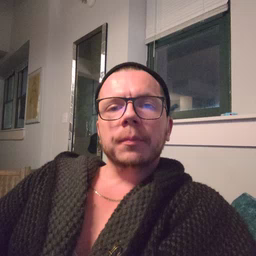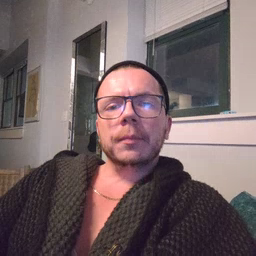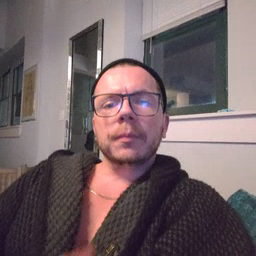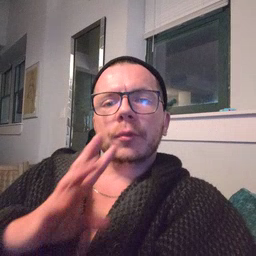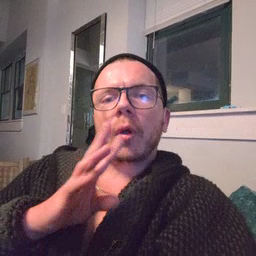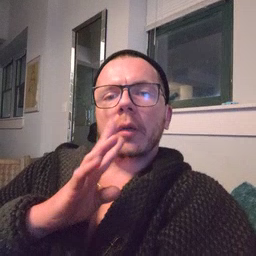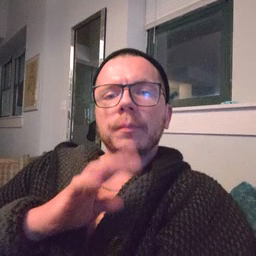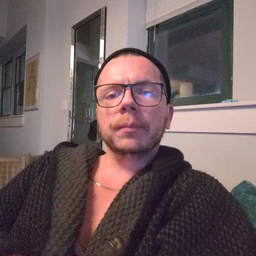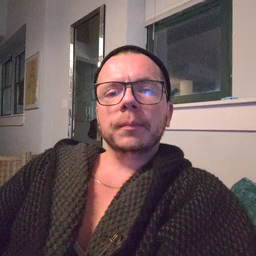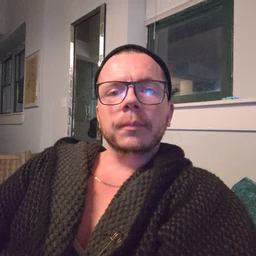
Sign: talk